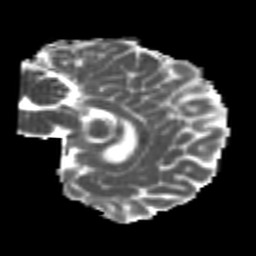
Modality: MD
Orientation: sagittal
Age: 25
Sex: female
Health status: healthy
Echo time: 0.074 s